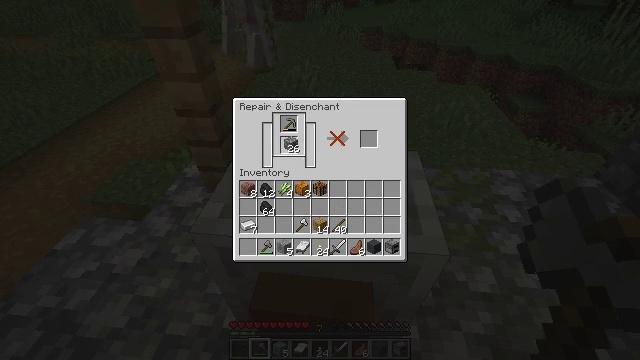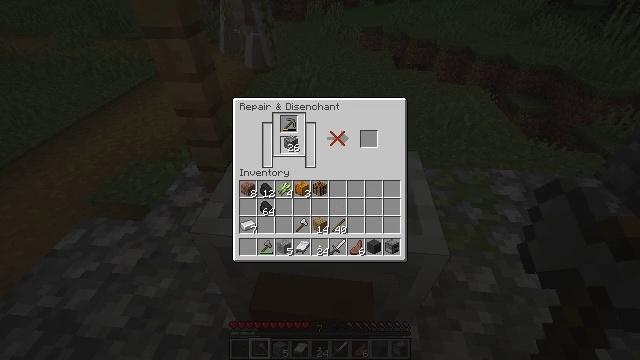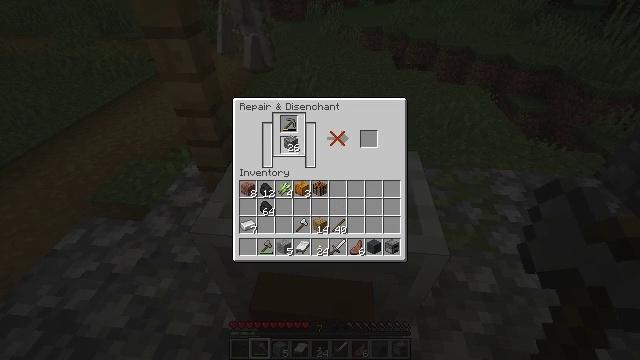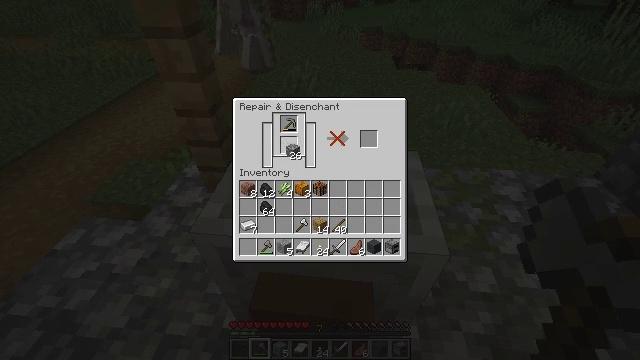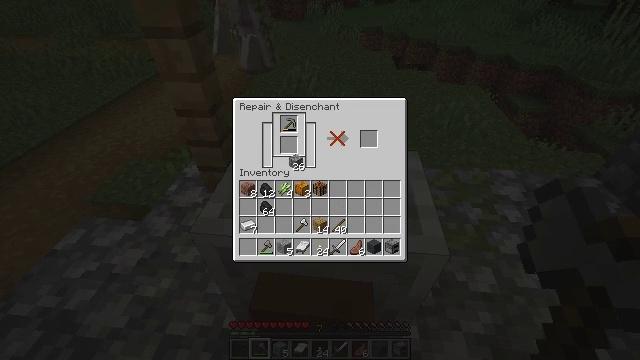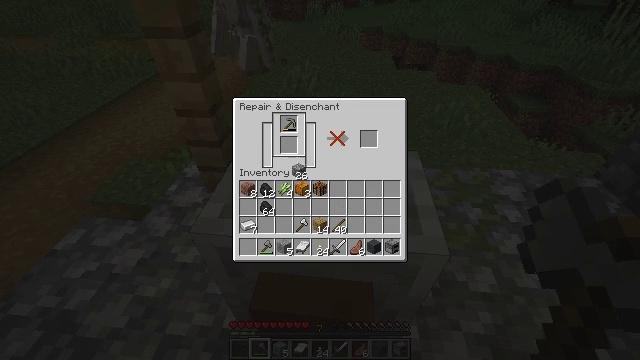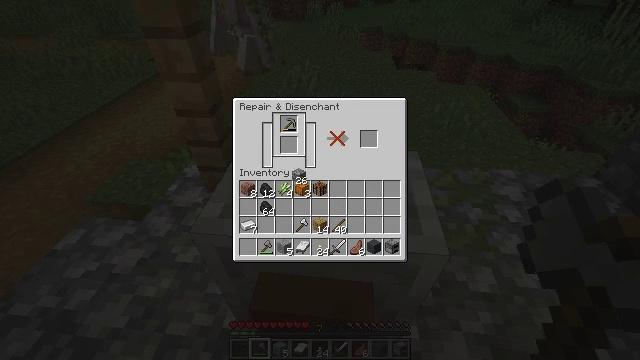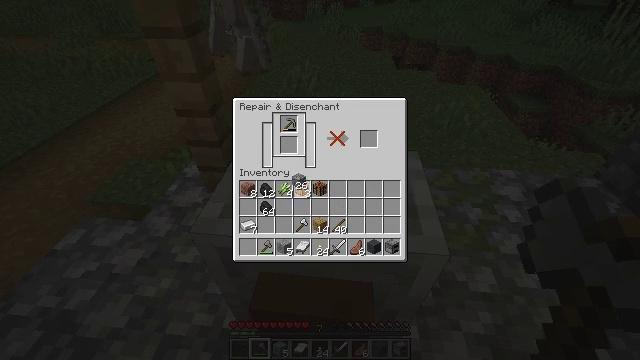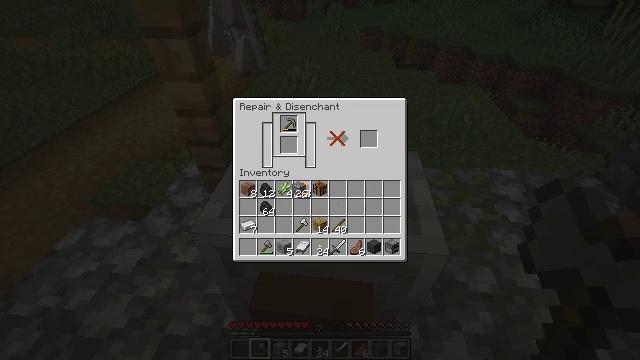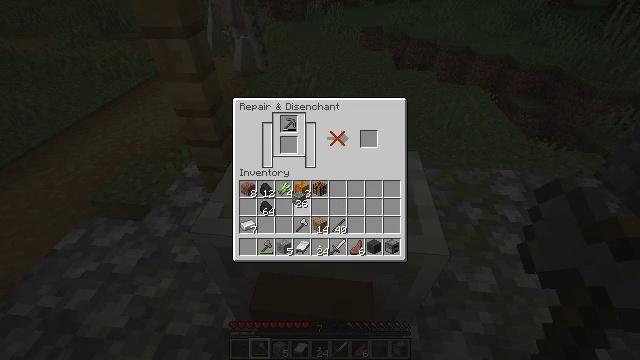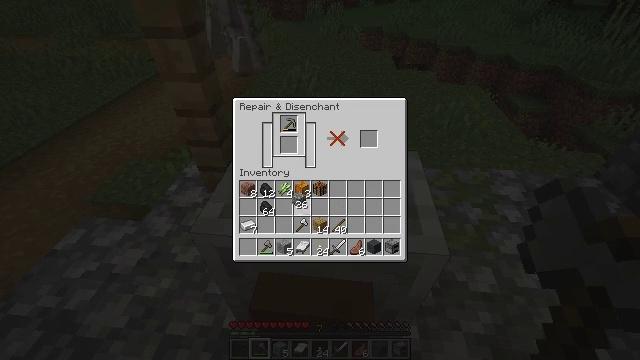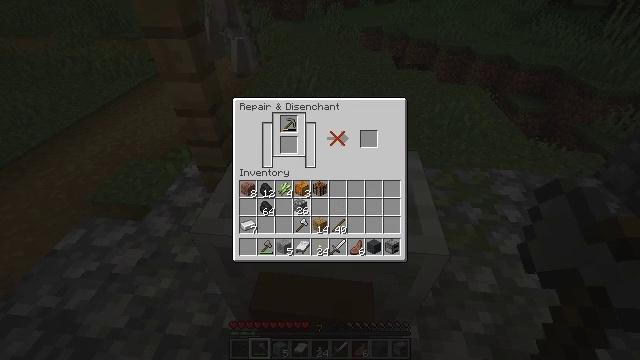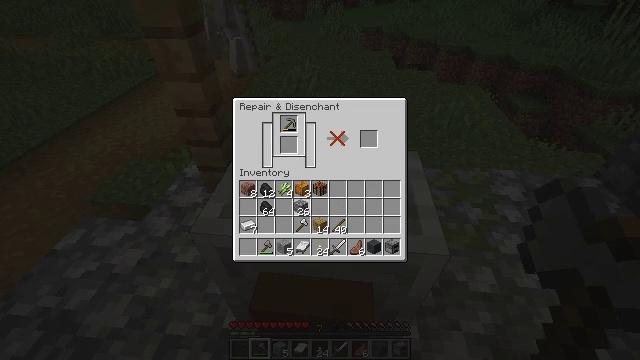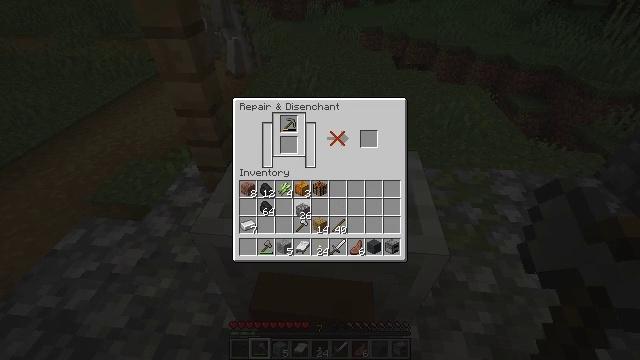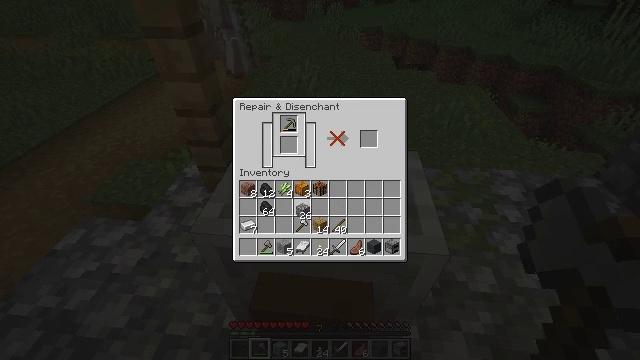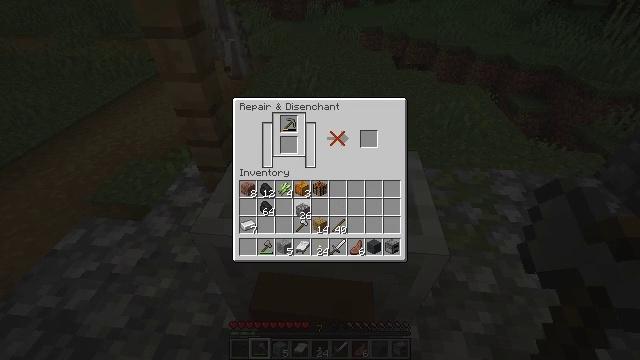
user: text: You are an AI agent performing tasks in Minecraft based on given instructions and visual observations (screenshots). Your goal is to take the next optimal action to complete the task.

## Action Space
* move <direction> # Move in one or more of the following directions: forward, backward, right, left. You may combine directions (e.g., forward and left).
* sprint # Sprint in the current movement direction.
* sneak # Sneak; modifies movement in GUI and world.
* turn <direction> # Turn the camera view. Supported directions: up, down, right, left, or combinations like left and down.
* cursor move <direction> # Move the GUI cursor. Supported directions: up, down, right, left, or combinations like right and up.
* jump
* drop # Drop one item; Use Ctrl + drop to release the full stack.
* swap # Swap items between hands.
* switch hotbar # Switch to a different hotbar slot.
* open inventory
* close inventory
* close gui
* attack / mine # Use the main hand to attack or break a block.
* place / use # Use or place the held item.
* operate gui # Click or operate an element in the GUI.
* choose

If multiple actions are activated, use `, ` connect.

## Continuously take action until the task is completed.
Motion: motion action
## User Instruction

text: Break the clay block to collect it.
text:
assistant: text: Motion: no_op
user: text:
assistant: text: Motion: no_op
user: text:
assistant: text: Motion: cursor move down
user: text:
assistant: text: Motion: cursor move down
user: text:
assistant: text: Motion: cursor move down
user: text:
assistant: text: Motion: no_op
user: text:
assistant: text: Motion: no_op
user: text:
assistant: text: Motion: cursor move down
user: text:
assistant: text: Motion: cursor move down
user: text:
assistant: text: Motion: no_op
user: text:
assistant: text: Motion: no_op
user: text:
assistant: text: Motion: no_op
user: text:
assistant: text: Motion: no_op
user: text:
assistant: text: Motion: no_op
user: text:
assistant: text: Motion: no_op
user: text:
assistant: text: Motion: no_op
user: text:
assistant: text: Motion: operate gui
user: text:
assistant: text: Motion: operate gui
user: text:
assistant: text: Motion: operate gui
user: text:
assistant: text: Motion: operate gui
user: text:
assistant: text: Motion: no_op
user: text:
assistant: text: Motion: no_op
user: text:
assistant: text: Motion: no_op
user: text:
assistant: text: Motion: cursor move up
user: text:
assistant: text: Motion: cursor move up
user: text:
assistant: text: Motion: no_op
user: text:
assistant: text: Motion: cursor move up
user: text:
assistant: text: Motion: no_op
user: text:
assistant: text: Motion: cursor move up
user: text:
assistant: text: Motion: no_op